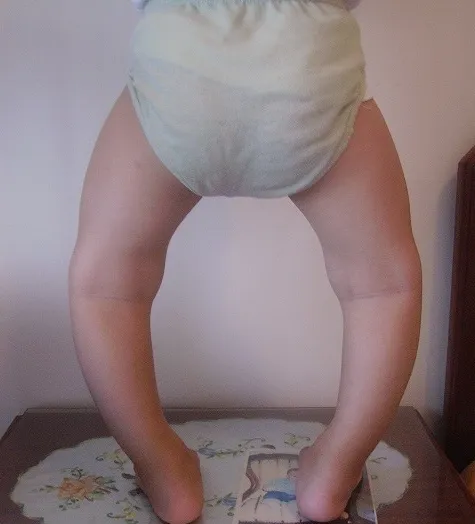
Photo at the age of 12 months.
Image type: medical_photograph (skin_photograph)